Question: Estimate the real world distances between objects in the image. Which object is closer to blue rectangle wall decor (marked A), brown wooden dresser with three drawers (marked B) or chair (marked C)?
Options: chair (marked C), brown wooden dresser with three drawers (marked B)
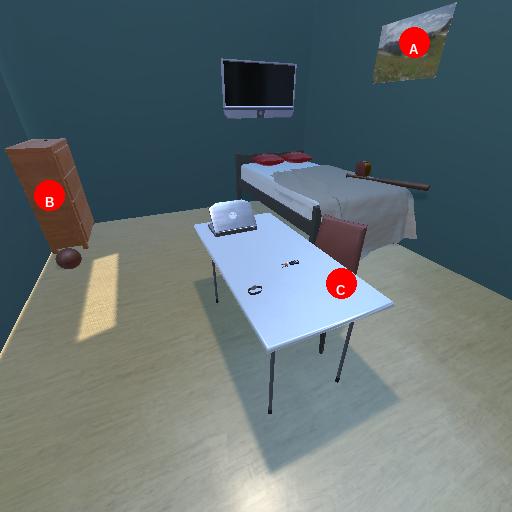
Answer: chair (marked C)